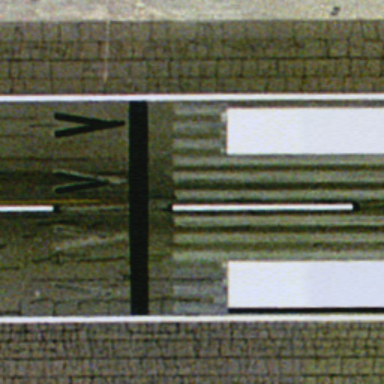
It is a straight runway with some mark lines on it .